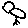
Label: bird